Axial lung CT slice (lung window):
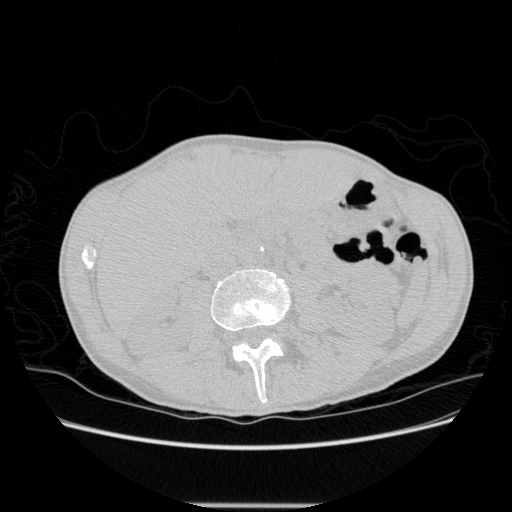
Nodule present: no